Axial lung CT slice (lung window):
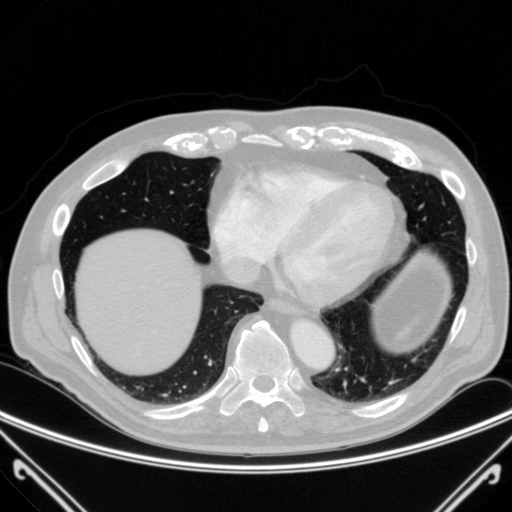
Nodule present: no